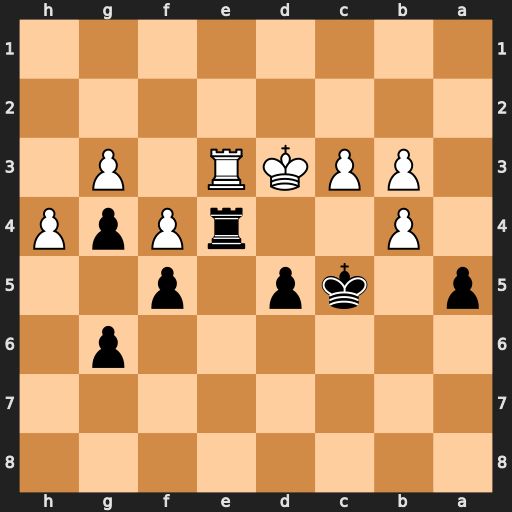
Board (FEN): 8/8/6p1/p1kp1p2/1P2rPpP/1PPKR1P1/8/8
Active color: b
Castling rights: -
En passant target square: -
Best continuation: axb4 Rxe4 dxe4+ Kd2 bxc3+